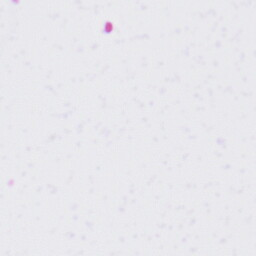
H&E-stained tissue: Liver